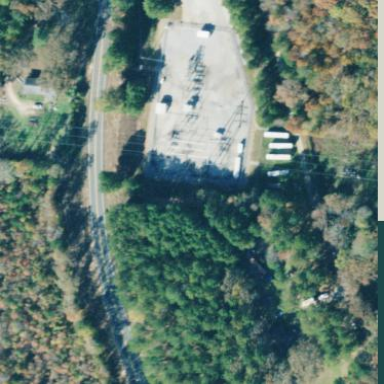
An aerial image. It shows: Distribution level power substation enclosed by fence.